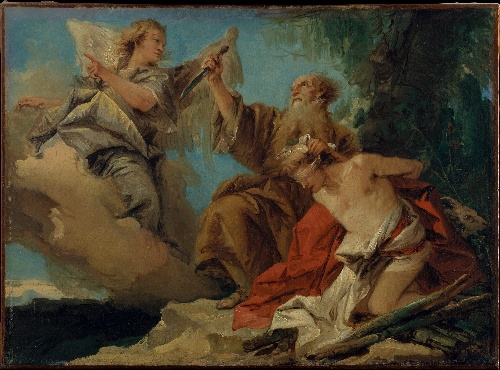
Title: The Sacrifice of Isaac
Artist: Giovanni Domenico Tiepolo
Artist bio: Italian, Venice 1727–1804 Venice
Date: mid-1750s
Object type: Painting
Classification: Paintings
Medium: Oil on canvas
Dimensions: 15 3/8 x 21 in. (39.1 x 53.3 cm)
Department: European Paintings
Credit line: Purchase, 1871
Accession year: 1871
Repository: Metropolitan Museum of Art, New York, NY
Tags: Knives|Abraham|Angels